Interaction volume radius: 5 \u00c5
Interaction volume height: 35 \u00c5
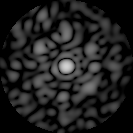
Disorder parameter: 0.7318